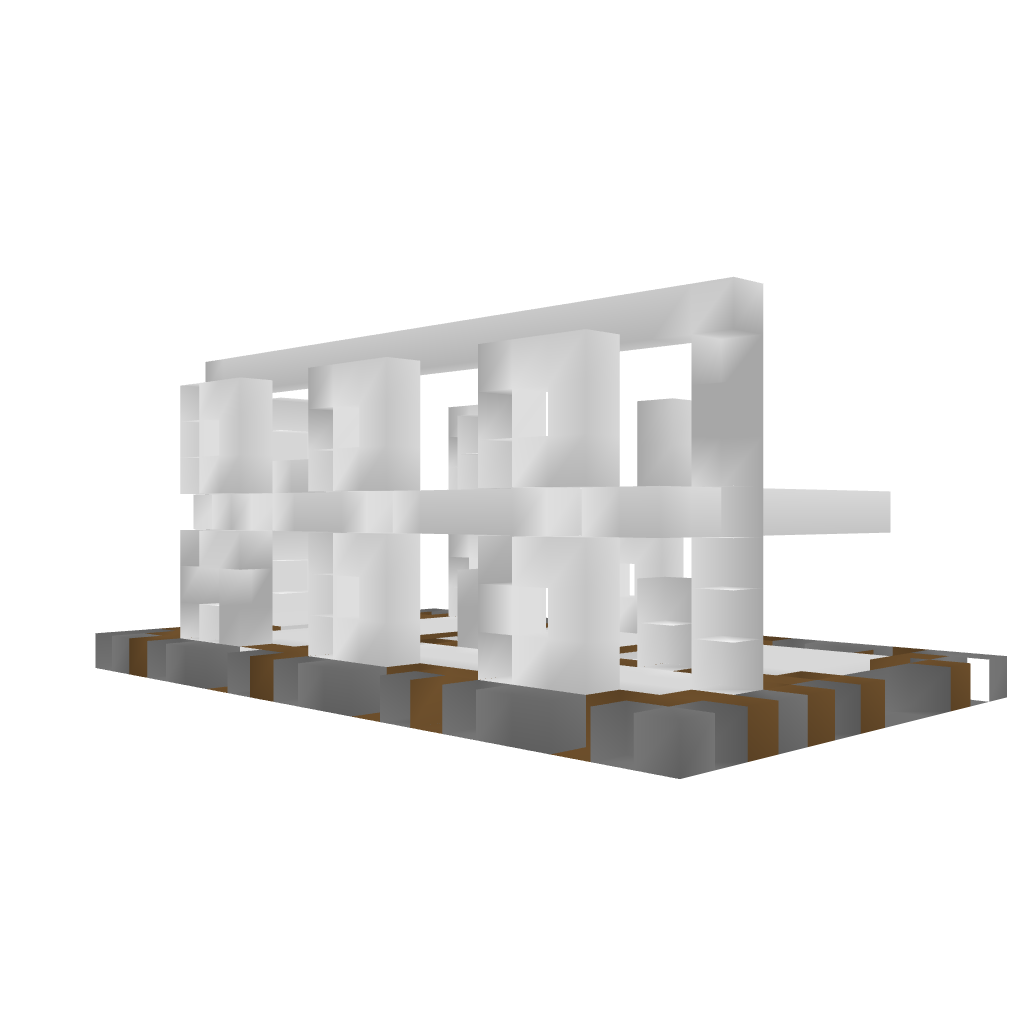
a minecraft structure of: Modern House #4 bad low quality